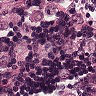
Metastatic tissue present: yes